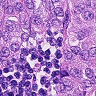
Metastatic tissue present: yes